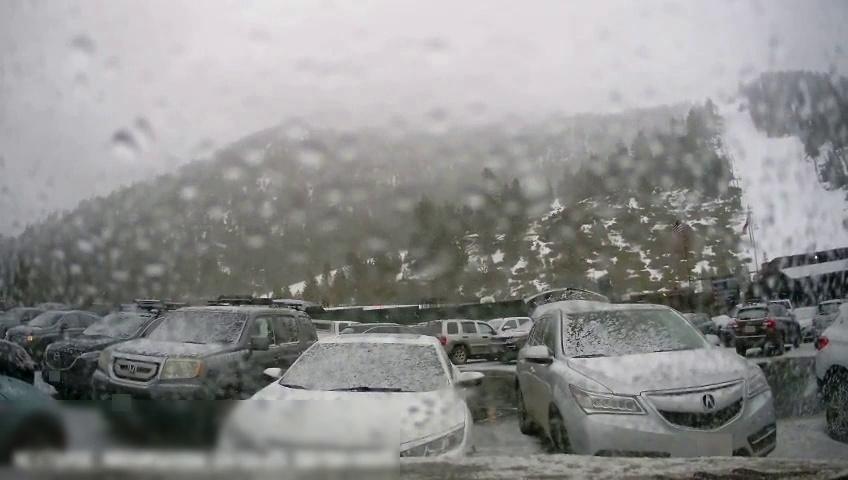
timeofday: Day
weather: Snowy
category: Drivable Space
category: Drivable Space
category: Vehicles | SUV
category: Vehicles | Car
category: Vehicles | SUV
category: Vehicles | SUV
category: Vehicles | Car
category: Vehicles | SUV
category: Vehicles | SUV
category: Vehicles | SUV
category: Vehicles | Car
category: Vehicles | Car
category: Vehicles | Car
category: Vehicles | SUV
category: Vehicles | Car
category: Vehicles | Car
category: Vehicles | Car
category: Vehicles | Car
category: Vehicles | Car
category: Vehicles | SUV
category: Vehicles | Car
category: Vehicles | SUV